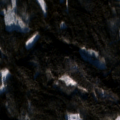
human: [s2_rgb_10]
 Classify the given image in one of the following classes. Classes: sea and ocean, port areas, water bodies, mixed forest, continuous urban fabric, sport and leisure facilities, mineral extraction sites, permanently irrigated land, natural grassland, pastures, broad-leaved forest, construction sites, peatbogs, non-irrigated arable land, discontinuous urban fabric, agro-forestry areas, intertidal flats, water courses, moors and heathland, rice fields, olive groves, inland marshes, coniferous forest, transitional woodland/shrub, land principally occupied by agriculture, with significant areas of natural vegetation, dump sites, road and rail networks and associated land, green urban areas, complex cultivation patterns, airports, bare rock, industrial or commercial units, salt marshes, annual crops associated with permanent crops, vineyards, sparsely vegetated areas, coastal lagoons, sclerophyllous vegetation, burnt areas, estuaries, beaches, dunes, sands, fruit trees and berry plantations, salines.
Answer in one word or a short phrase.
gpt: coniferous forest, transitional woodland/shrub